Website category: jobs
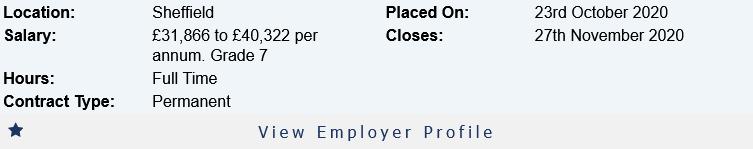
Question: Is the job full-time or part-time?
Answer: Full Time

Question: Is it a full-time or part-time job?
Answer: Full Time

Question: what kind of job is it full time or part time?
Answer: Full Time

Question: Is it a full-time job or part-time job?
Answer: Full Time

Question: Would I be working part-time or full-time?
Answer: Full Time

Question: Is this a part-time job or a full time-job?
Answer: Full Time

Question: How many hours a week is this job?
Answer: Full Time

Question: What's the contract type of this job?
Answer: Permanent

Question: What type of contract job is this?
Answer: Permanent

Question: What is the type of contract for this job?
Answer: Permanent

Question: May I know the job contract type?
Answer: Permanent

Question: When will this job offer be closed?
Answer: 27th November 2020

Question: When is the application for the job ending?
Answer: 27th November 2020

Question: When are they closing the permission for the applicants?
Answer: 27th November 2020

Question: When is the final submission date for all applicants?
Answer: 27th November 2020

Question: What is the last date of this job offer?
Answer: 27th November 2020

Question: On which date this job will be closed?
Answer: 27th November 2020

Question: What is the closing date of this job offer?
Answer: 27th November 2020

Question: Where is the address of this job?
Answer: Sheffield

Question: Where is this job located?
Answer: Sheffield

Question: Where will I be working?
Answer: Sheffield

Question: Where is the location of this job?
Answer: Sheffield

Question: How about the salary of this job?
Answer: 31,866 to 40,322 per annum. Grade 7

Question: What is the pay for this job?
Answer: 31,866 to 40,322 per annum. Grade 7

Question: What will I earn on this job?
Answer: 31,866 to 40,322 per annum. Grade 7

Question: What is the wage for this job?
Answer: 31,866 to 40,322 per annum. Grade 7

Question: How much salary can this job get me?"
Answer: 31,866 to 40,322 per annum. Grade 7

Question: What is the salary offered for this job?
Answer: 31,866 to 40,322 per annum. Grade 7

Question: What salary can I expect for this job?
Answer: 31,866 to 40,322 per annum. Grade 7

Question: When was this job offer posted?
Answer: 23rd October 2020

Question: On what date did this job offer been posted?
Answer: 23rd October 2020